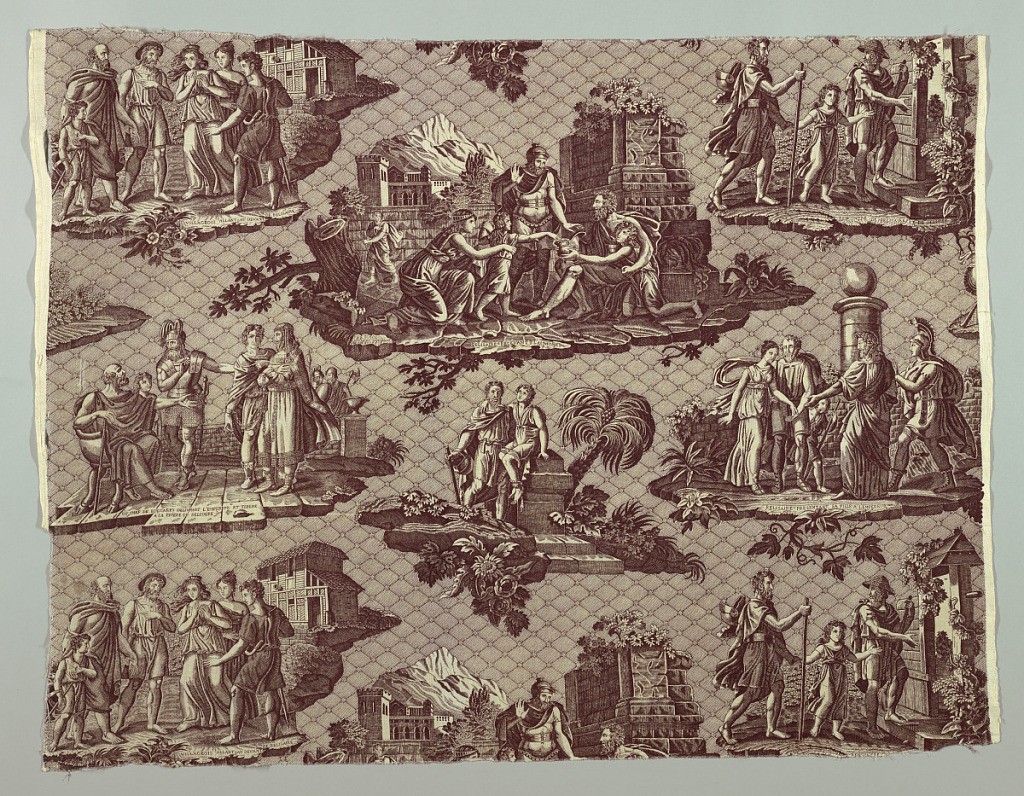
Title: Textile
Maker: Philippe Wyngaert
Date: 1823
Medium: cotton Technique: printed by engraved copper plate on plain weave
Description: Panel, cotton, copper plate printed, Toile de Jouy, in purple, showing scenes from the Histoire de Balisaire, signed by Philippe Wyngaert.